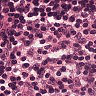
Metastatic tissue present: no